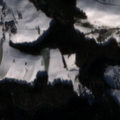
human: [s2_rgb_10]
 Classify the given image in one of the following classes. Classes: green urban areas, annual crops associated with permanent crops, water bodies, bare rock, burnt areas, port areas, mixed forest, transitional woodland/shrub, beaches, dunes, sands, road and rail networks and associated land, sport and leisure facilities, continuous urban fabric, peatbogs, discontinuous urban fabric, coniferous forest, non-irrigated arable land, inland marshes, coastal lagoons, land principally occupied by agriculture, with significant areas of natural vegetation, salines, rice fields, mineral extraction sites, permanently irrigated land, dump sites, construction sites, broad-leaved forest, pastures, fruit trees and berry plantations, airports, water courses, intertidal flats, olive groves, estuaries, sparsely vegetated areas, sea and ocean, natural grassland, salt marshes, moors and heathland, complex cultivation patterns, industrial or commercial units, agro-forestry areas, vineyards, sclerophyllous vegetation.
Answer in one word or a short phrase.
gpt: non-irrigated arable land, complex cultivation patterns, coniferous forest, mixed forest